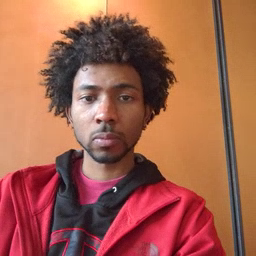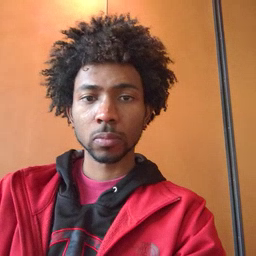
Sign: old